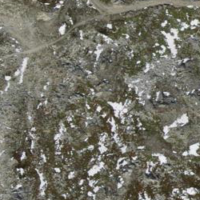
EUNIS habitat code: 48
Species observed at this site:
Sedum alpestre